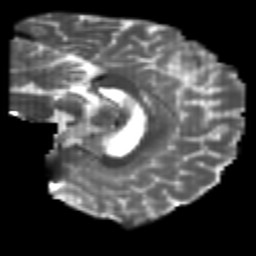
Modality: T2w
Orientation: sagittal
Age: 24
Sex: male
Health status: healthy
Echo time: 0.074 s